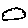
Label: cloud